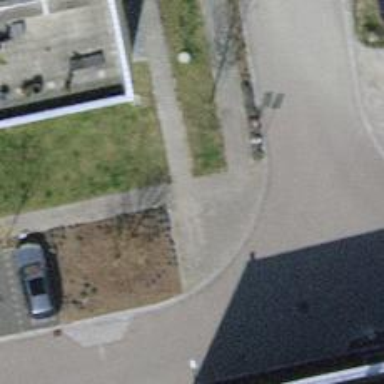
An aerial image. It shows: Footway made of paving stones.